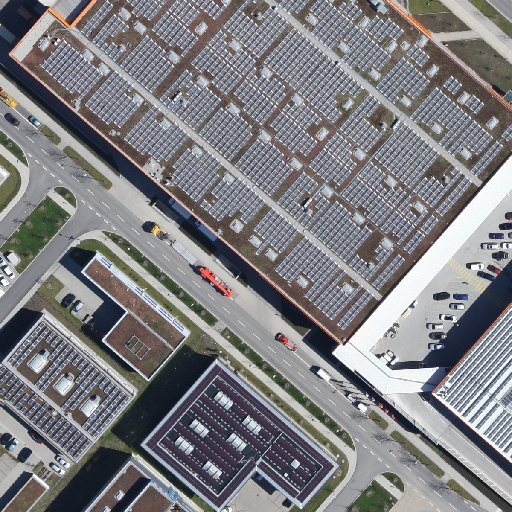
Referring expression: car in the parking area